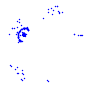
Particle: kaon